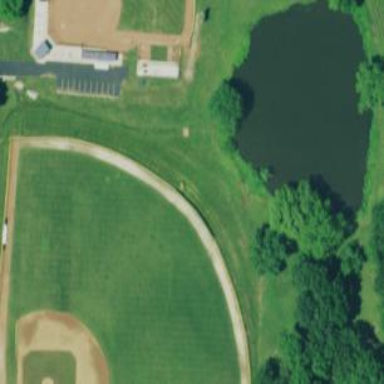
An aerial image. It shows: Baseball pitch for leisure land.